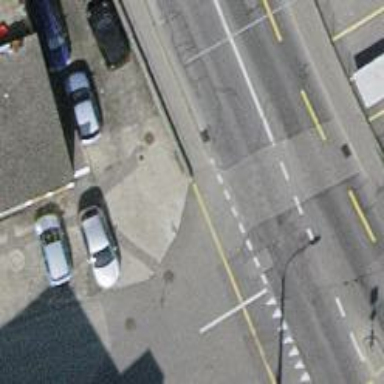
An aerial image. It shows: Kerb serving as barrier.